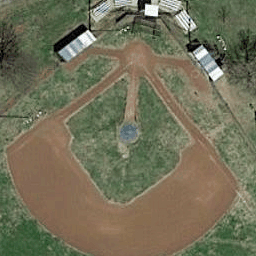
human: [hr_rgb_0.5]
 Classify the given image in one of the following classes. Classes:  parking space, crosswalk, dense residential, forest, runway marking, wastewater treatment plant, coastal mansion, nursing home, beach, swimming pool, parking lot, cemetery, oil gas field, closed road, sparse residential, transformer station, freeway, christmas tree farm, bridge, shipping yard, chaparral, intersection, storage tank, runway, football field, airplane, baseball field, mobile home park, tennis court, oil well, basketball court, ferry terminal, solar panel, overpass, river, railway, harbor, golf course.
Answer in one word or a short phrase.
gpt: baseball field